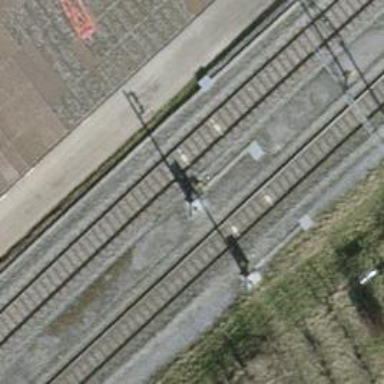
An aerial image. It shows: Railway signal.